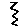
Label: zigzag